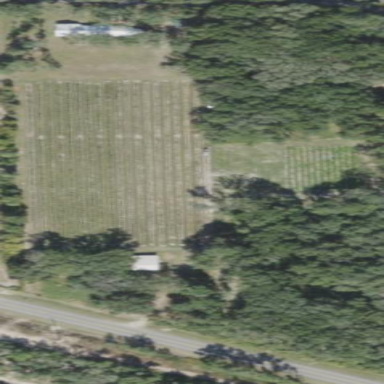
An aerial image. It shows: Orchard.